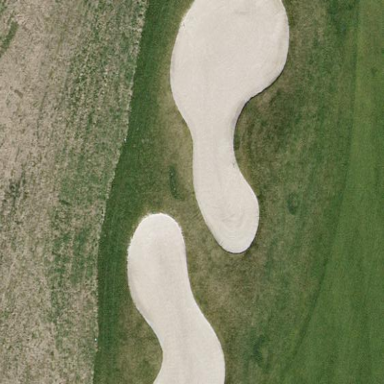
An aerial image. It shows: Golf bunker filled with sandy terrain.